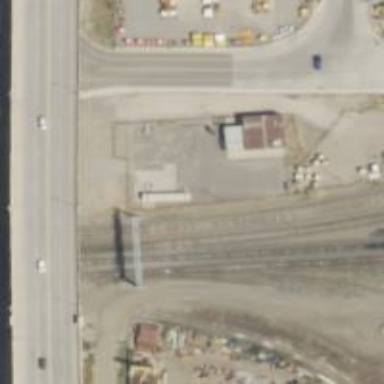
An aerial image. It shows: Railway signal.